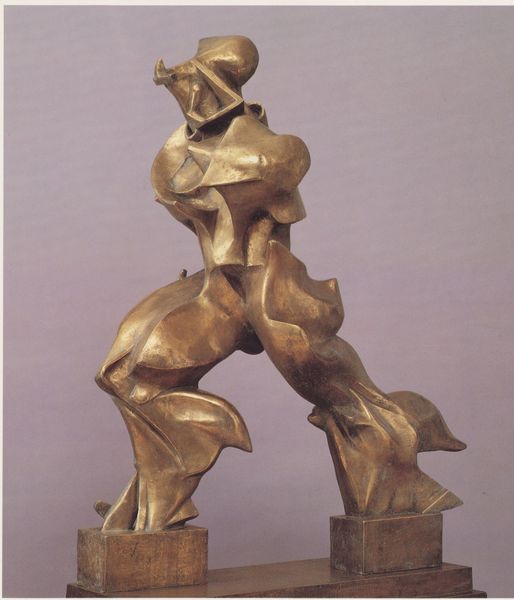
Titel: Forme uniche della continuità nello spazio, Urformen der Bewegung im Raum
Künstler: Umberto Boccioni
Standort: New York (New York)
Institution: Collection Lydia Winston Malbin
Schlagwörter: kopf, körper, mann, schatten, kubismus, kubistisch, bewegung, braun, grau, holz, hut, licht, raum, rücken, hose, wand, arme, mensch, sockel, spitze, stein, horn, wind, gehen, figur, gold, schulter, reiter, skulptur, statue, beine, schwung, füße, wellen, ecke, italien, hosen, moderne, laufen, abstrakt, modern, formen, lila, violett, krieg, muskeln, reflexe, glanz, metall, socke, bronze, plastik, plinthe, rodin, knie, oberschenkel, schenkel, gestalt, foto, fotografie, photographie, futurismus, maschine, stütze, messing, zinn, gesäss, rechteck, futuristisch, form, markant, kupfer, dynamik, stilisiert, helm, schritt, ritter, photo, quader, männlich, farbfoto, dynamisch, muskel, abstützen, struktur, schreiten, fließend, hermes, golden, guss, herkules, objekt, metal, verrückt, eilen, kubisch, podeste, fortschritt, verzerrt, italienisch, blöcke, kantig, abstrackt, rhythmik, boccioni, umberto, giacometti, brancusi, gene, bronzeskulptur, roboter, klötze, simultaneität, formalismus, umberto boccioni, mpdern, verdrehung, laufschritt, eilend, nashorn, fturistisch, geher, merkus, zadkine, fortschreiten, kuper